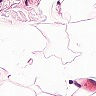
Metastatic tissue present: no